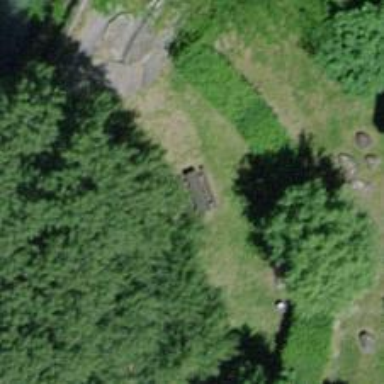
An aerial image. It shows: Picnic table located in leisure land area.